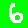
Digit: 6